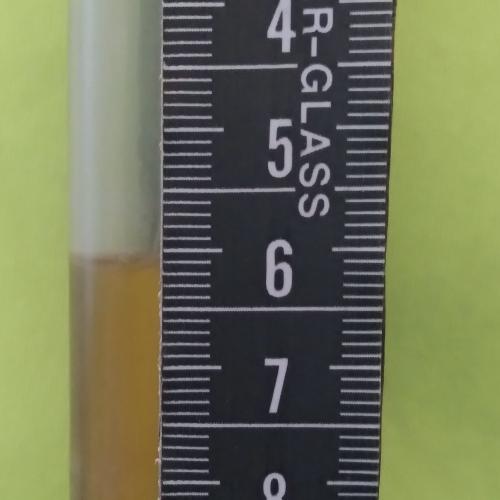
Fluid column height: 6.1 cm